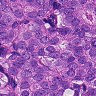
Metastatic tissue present: yes